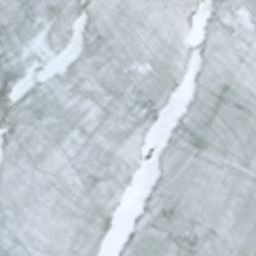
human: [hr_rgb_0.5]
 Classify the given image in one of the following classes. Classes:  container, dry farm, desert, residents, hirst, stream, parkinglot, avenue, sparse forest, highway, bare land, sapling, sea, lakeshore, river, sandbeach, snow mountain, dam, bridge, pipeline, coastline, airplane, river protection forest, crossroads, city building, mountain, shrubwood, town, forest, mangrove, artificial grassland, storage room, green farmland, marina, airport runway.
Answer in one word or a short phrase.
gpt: snow mountain